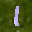
Label: 1